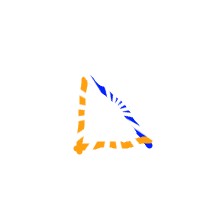
Shape: triangle